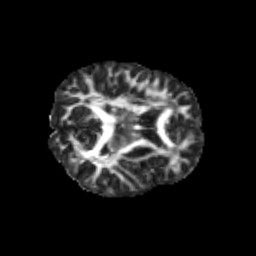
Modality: FA
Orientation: axial
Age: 11
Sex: male
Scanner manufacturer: siemens
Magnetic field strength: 3 T
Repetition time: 3.8 s
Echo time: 0.07 s